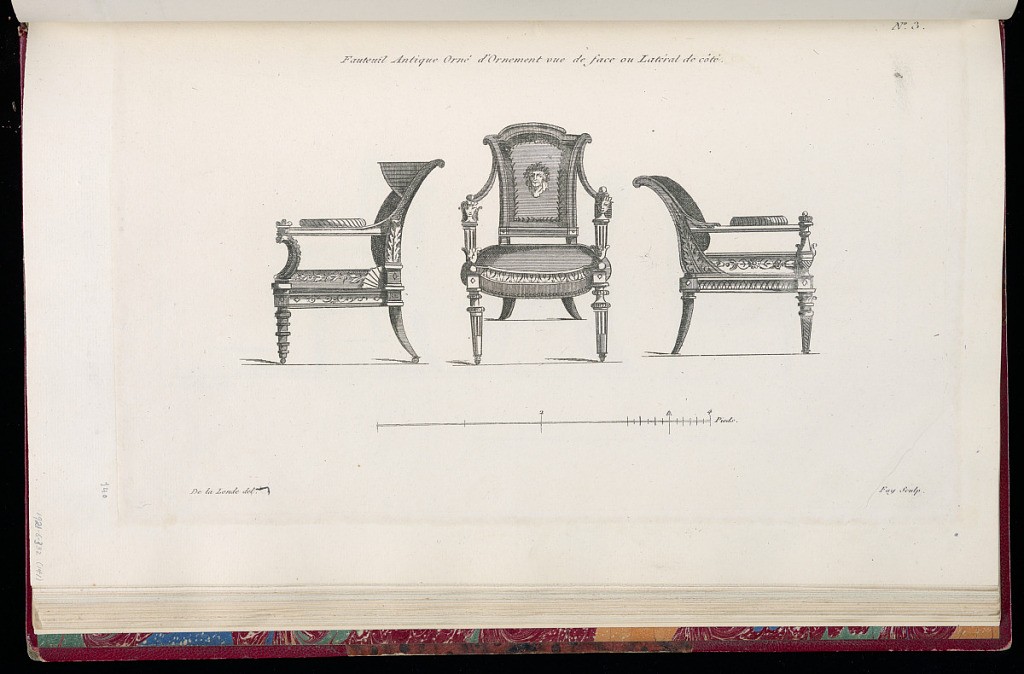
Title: Designs for Three Armchairs
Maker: Richard de Lalonde, French, active 1780–96
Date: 1780-1789
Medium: Etching on off-white laid paper
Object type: Print
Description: Designs for three armchairs decorated with ornament motifs including rinceaux, leaves, branches, Egyptian busts, fluting, acanthus leaves, bead course, egg and dart, mascaron, urn. The plate is signed and numbered.